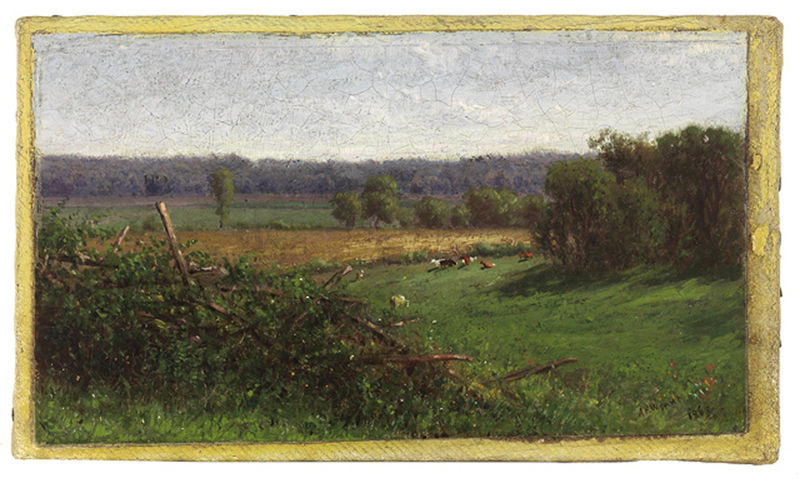
Titel: A Bit from the Little Miami Valley
Künstler: Alexander Helwig Wyant
Standort: Amherst (Massachusetts, USA)
Institution: Mead Art Museum, Amherst College
Schlagwörter: blue, red, white, gold, green, grey, old, painting, yellow, flowers, oil painting, brown, clouds, horses, sky, tree, field, landscape, nature, distance, horizon, trees, forest, grass, bushes, frame, animals, dog, dogs, movement, wind, scene, fence, pasture, outside, ancient, rectangle, watercolor, signature, animal, bush, cattle, cow, cows, farm, branches, brush, brushstrokes, outdoors, fields, livestock, shrubs, grazing, stick, picturesque, cracks, wheat, sticks, posts, hunting, hunt, chase, signed, gold frame, bramble, hedge, cracked, fallow, restore, restores, dos, dosg, hedeg